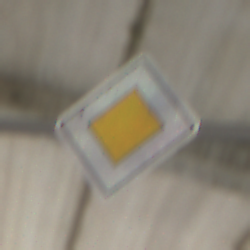
Verkehrszeichen: Vorfahrtsstrasse
Umgebung: Roofed, Suburban
Tageszeit: MorningAfternoon
Wetter: PartlyCloudy
Licht: Natural
Jahreszeit: Winter
Kontrast: LowContrast